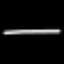
Label: line